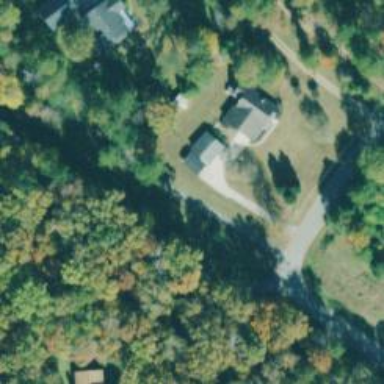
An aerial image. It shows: Driveway.